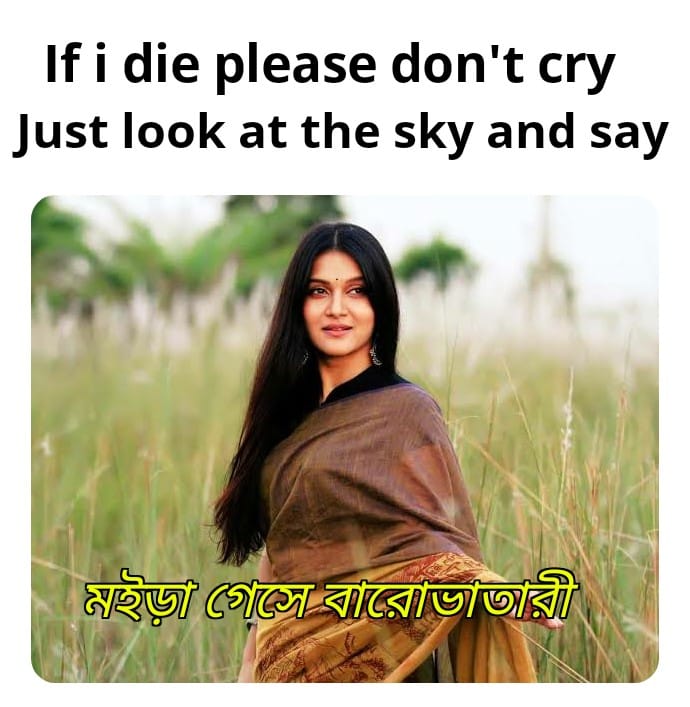
Caption: If i die please don't cry just look at the sky and say   মইড়া গেসে বারোভাতারী
Label: hate